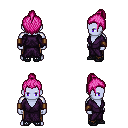
a pixel art fantasy rpg character, male body template, dark elf, purple skin, purple robe, robe skirt, pink short topknot hairstyle, leather bracers, ghillies, four views (front, back, left, right), 2x2 character sprite sheet, small pixel art, hard edges, no anti-aliasing